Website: ulta-beauty
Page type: customer-info-address
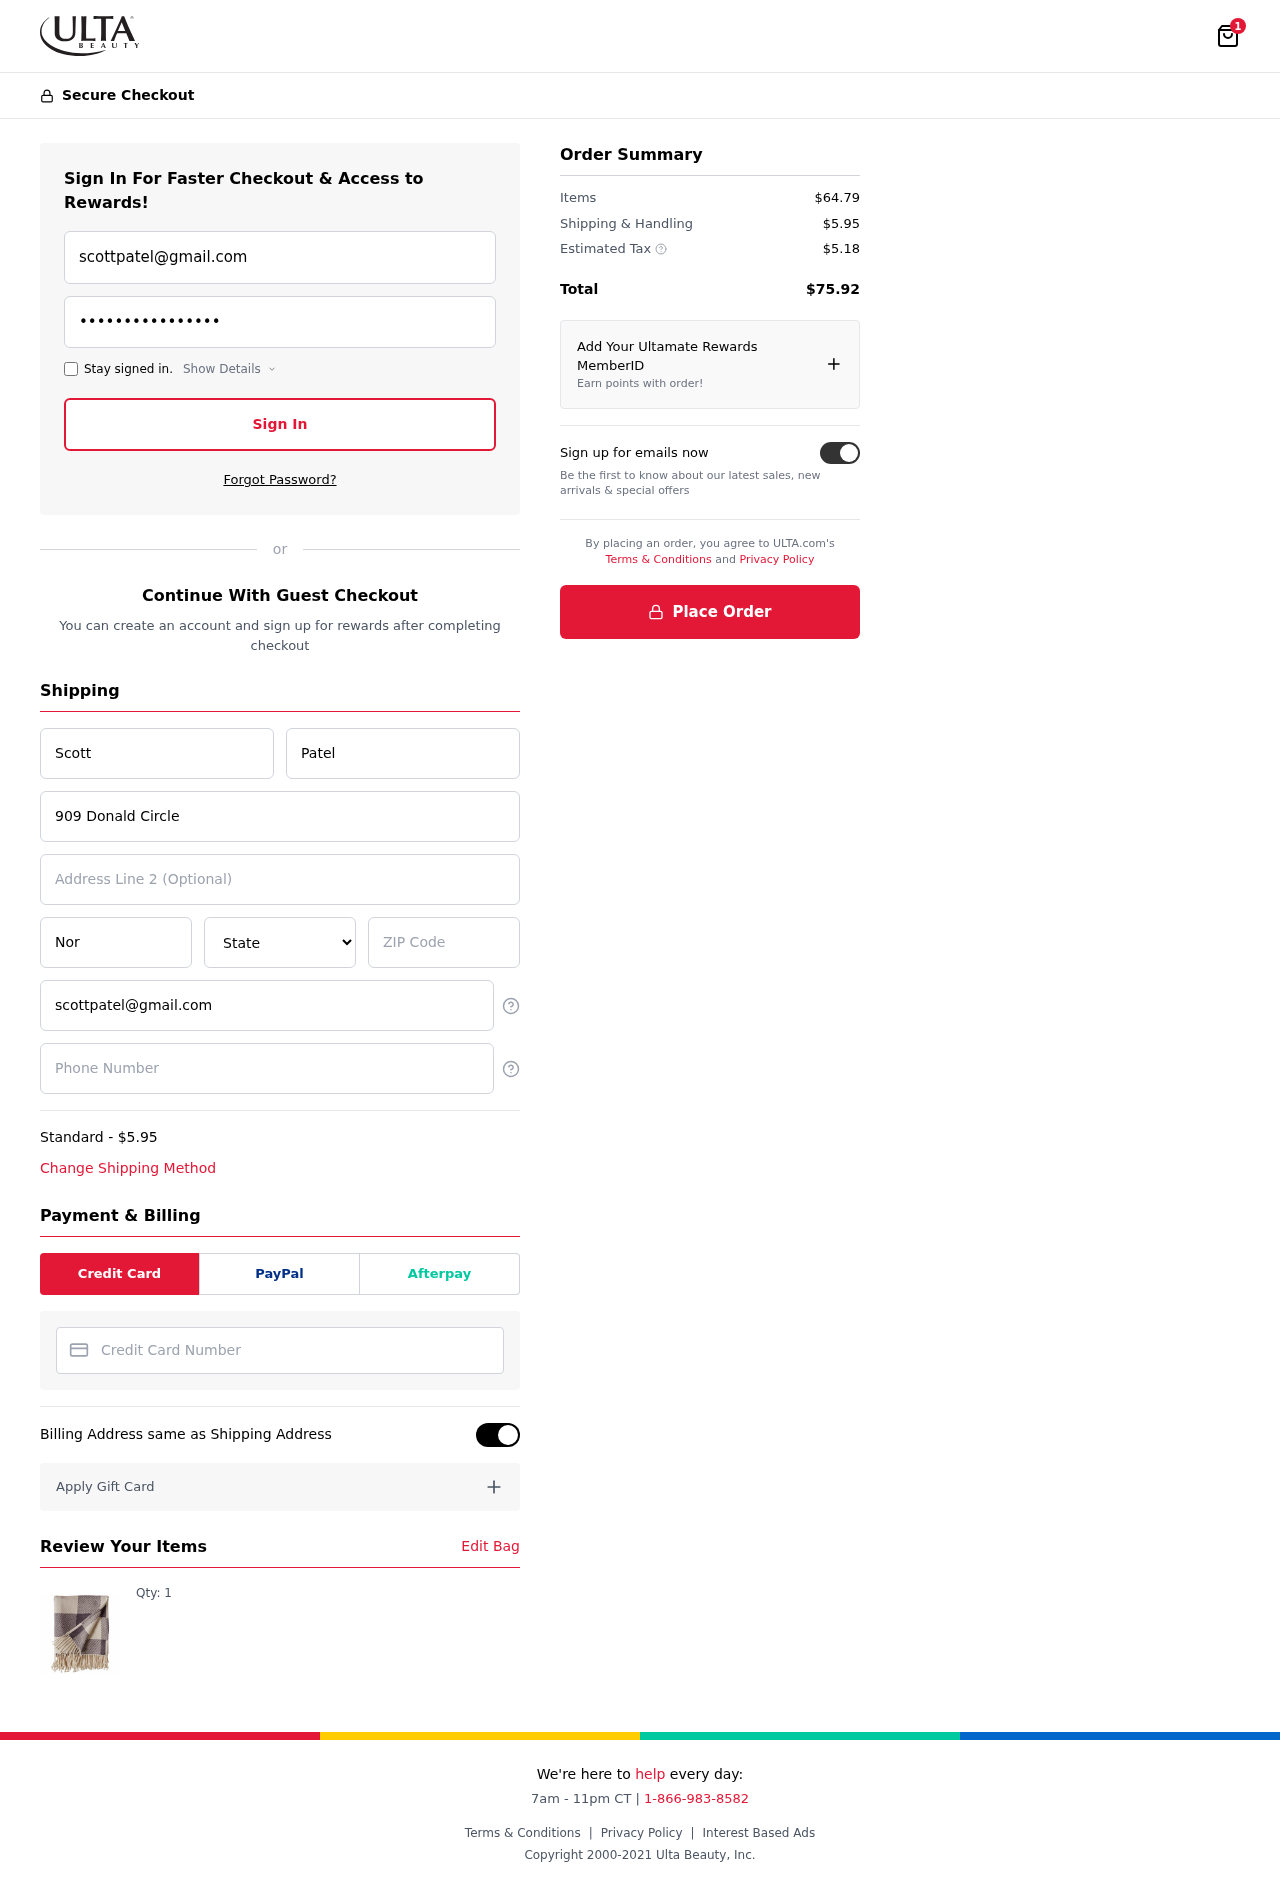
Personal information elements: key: PII_CARD_NUMBER
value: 2384 3877 0949 4101
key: PII_CITY
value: North Hector
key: PII_EMAIL
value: scottpatel@gmail.com
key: PII_FIRSTNAME
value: Scott
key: PII_LASTNAME
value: Patel
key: PII_PHONE
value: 5476016350
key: PII_POSTCODE
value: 61506
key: PII_STATE
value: Washington
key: PII_STREET
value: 909 Donald Circle
Product elements: key: PRODUCT1_QUANTITY
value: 1
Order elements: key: ORDER_NUM_ITEMS
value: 1
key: ORDER_SHIPPING_COST
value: $5.95
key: ORDER_ITEMS_TOTAL
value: $64.79
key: ORDER_SHIPPING_COST2
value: $5.95
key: ORDER_TAX
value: $5.18
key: ORDER_TOTAL
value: $75.92